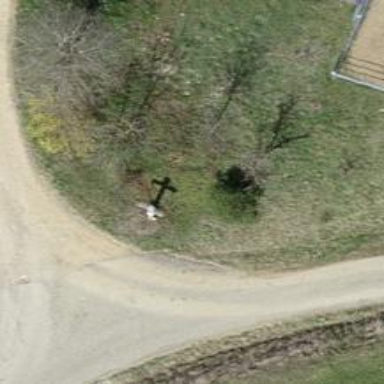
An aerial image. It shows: Wayside cross with historic significance.